Field crop: maize
Growth stage: 2
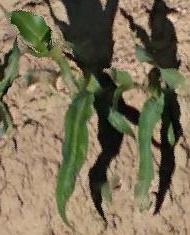
Species: maize